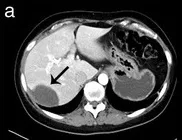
Contrast-enhanced CT scan of the liver and the pelvis (axial plane, abdomen window, venous phase). The progressive hepatic metastasis (black arrow) before.
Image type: radiology (ct)